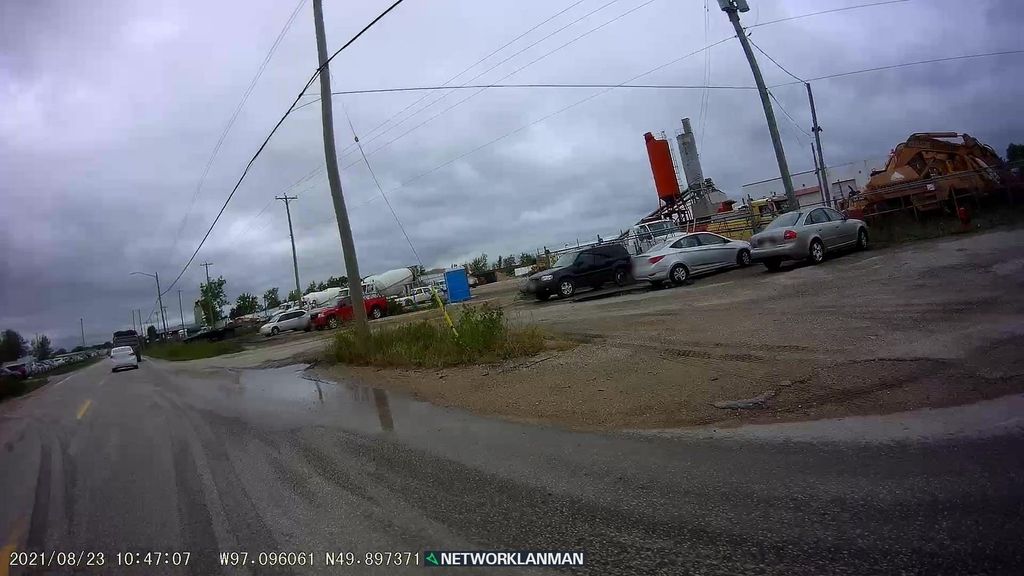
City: winnipeg